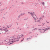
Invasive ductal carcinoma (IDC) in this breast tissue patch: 1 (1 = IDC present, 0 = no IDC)